Question: Need VBA macro to merge data in 4 columns. Tried to consolidate but it won't work.
Please see the picture for a better understanding. The red arrow explains what I need.
I need a working VBA to go from the 4 columns on the left to the 4 columns on the right:
Combine data (all the rows from row #2 down) by column a & c while consolidating values in column b and concatenating values in column d.
This code below is not working and is missing parts.
'''
Sub CombineRows()
'This section combines and sum A and B but not C (1 to 6) and D and
'deletes rows that should not delete instead, because of the second
'part of the code
Dim Rng As Range
Dim InputRng As Range
Dim nRng As Range
Set InputRng = Application.Selection
Set InputRng = Application.InputBox("Range :", xTitleId,
InputRng.Address, Type:=8)
Set InputRng = InputRng.Parent.Range(InputRng.Columns(1).Address)
With CreateObject("scripting.dictionary")
.CompareMode = vbTextCompare
For Each Rng In InputRng
If Not .Exists(Rng.Value) Then
.Add Rng.Value, Rng.Offset(, 1)
Else
.Item(Rng.Value).Value = .Item(Rng.Value).Value + Rng.Offset(, 1)
If nRng Is Nothing Then
Set nRng = Rng
Else
Set nRng = Union(nRng, Rng)
End If
Next
If Not nRng Is Nothing Then
nRng.EntireRow.Delete
Next
'Second Part To combine A and D but it's not combining (maybe because
'of the large amount of data and I also need the comma between values
'in column D, not space but it doesn't work - deletes data
Dim WorkRng As Range
Dim Dic As Variant
Dim arr As Variant
On Error Resume Next
xTitleId = "Combine"
Set WorkRng = Application.Selection
Set WorkRng = Application.InputBox("Range", xTitleId,
WorkRng.Address, Type:=8)
Set Dic = CreateObject("Scripting.Dictionary")
arr = WorkRng.Value
For i = 1 To UBound(arr, 1)
xvalue = arr(i, 1)
If Dic.Exists(xvalue) Then
Dic(arr(i, 1)) = Dic(arr(i, 1)) & " " & arr(i, 2)
Else
Dic(arr(i, 1)) = arr(i, 2)
End If
Next
Application.ScreenUpdating = False
WorkRng.ClearContents
WorkRng.Range("A1").Resize(Dic.Count, 1) =
Application.WorksheetFunction.Transpose(Dic.keys)
WorkRng.Range("D1").Resize(Dic.Count, 1) =
Application.WorksheetFunction.Transpose(Dic.items)
Application.ScreenUpdating = True
End Sub
'''
The "Set InputRng = Application.Selection and Set InputRng = Application.InputBox" can be deleted as the range is always the same.

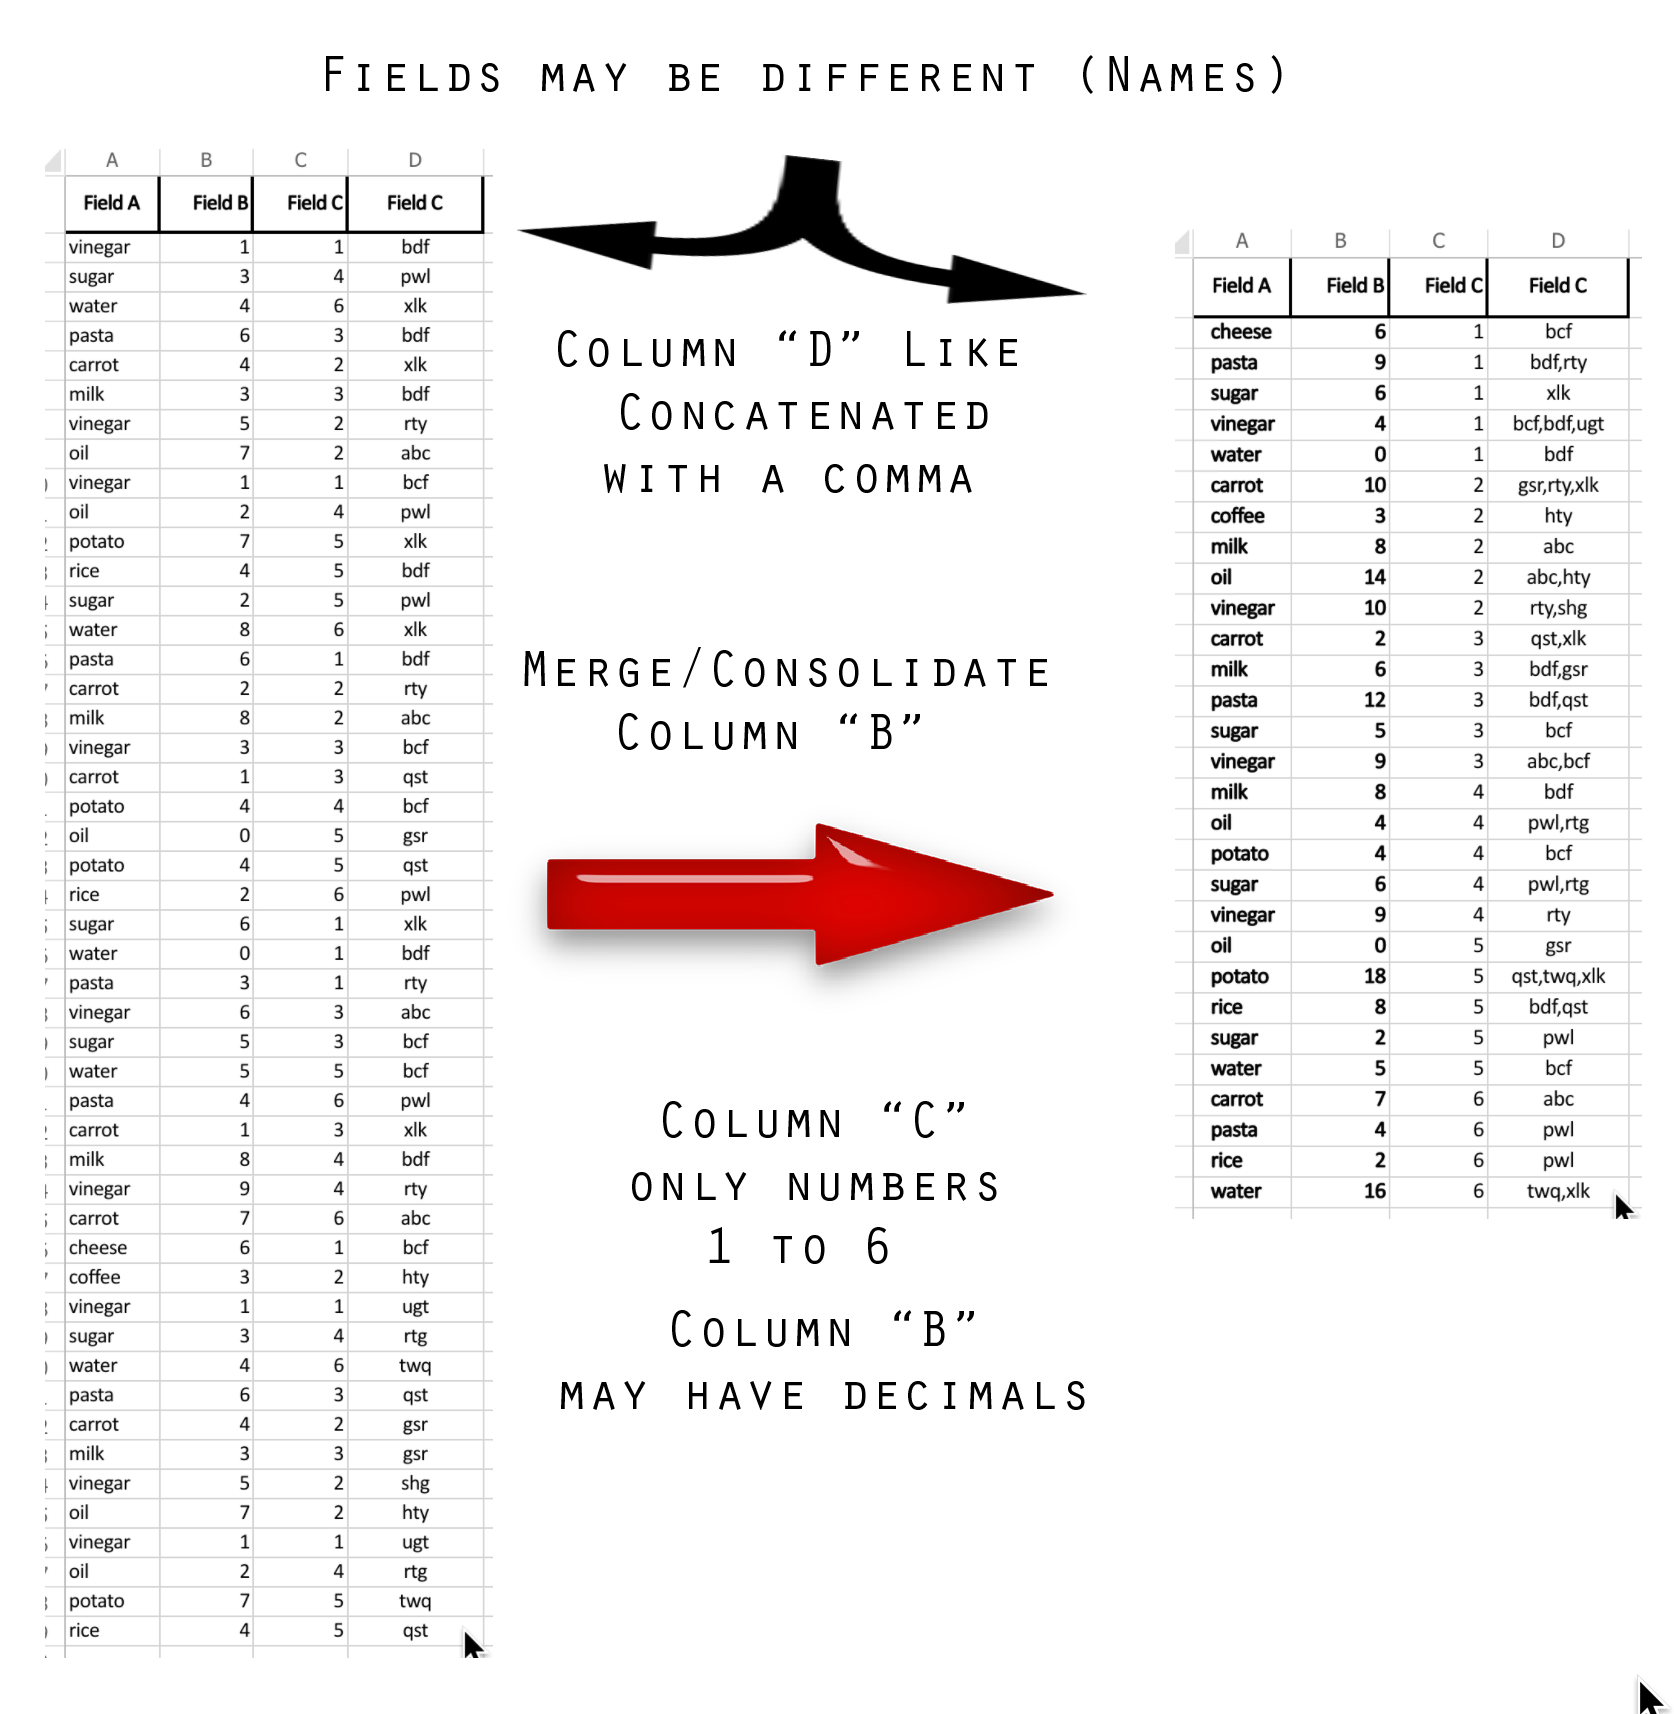
Answer: Output goes to the same sheet in columns 'F:I'. <URL>.
'''
Sub DoConsolidation()
Dim x, r, z, field_a, field_c, vsum, id, dic, k
r = 2: z = 1: Set dic = CreateObject("Scripting.Dictionary")
'// To make code work, we need to sort data
Range("A1").CurrentRegion.Sort Key1:=Range("A1"), Key2:=Range("C1"), Header:=xlYes
While Len(Cells(r, 1)) > 0
field_a = Cells(r, "A"): field_c = Cells(r, "C")
x = r: z = z + 1: vsum = 0: id = "": dic.RemoveAll
Cells(z, "F") = field_a: Cells(z, "H") = field_c
While (Cells(x, "A") = field_a) And (Cells(x, "C") = field_c)
k = Cells(x, "D").Value: dic(k) = k
vsum = vsum + Cells(x, "B")
x = x + 1
Wend
For Each k In dic.Keys(): id = id & k & ",": Next
Cells(z, "G") = vsum: Cells(z, "I") = Left(id, Len(id) - 1)
r = x
Wend
MsgBox "Well done!", vbInformation
End Sub
'''